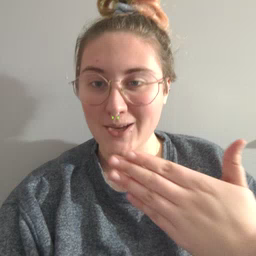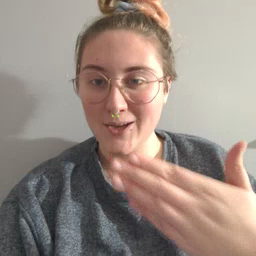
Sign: pajamas